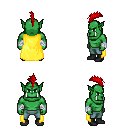
a pixel art fantasy rpg character, male body template, orc, green skin, yellow cape, teal pants, red mohawk hairstyle, white cloth bandages, black shoes, four views (front, back, left, right), 2x2 character sprite sheet, small pixel art, hard edges, no anti-aliasing